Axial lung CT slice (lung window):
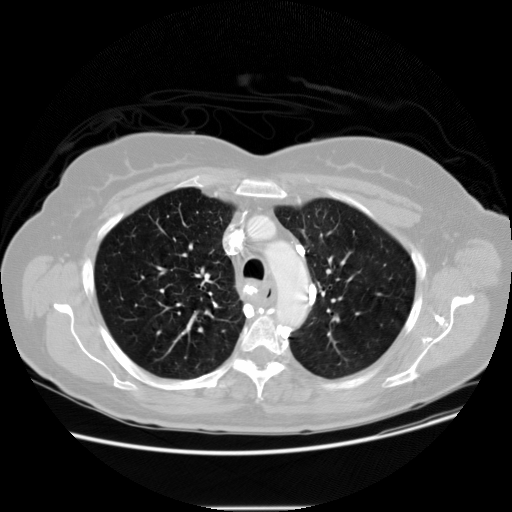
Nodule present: no